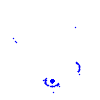
Particle: electron